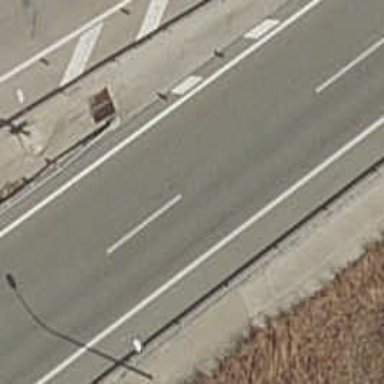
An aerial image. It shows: View of motorway.